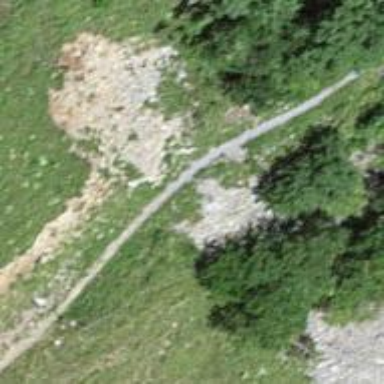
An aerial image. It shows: Unpaved path.